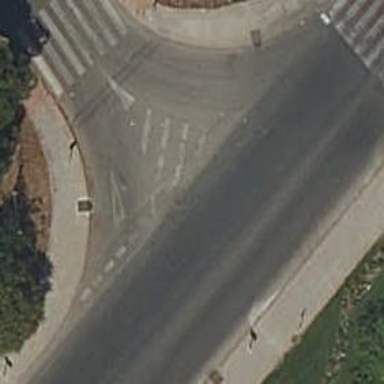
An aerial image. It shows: Road with "give way" sign.